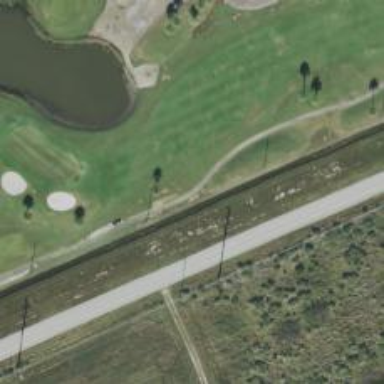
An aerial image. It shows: Pathway for golfing.